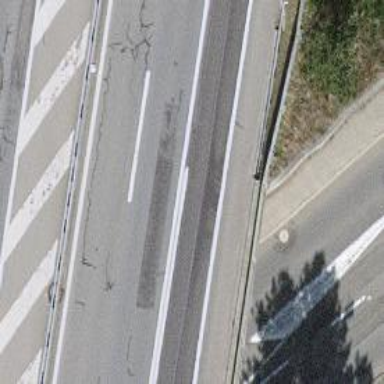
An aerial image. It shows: Trunk highway with bridge.